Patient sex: M
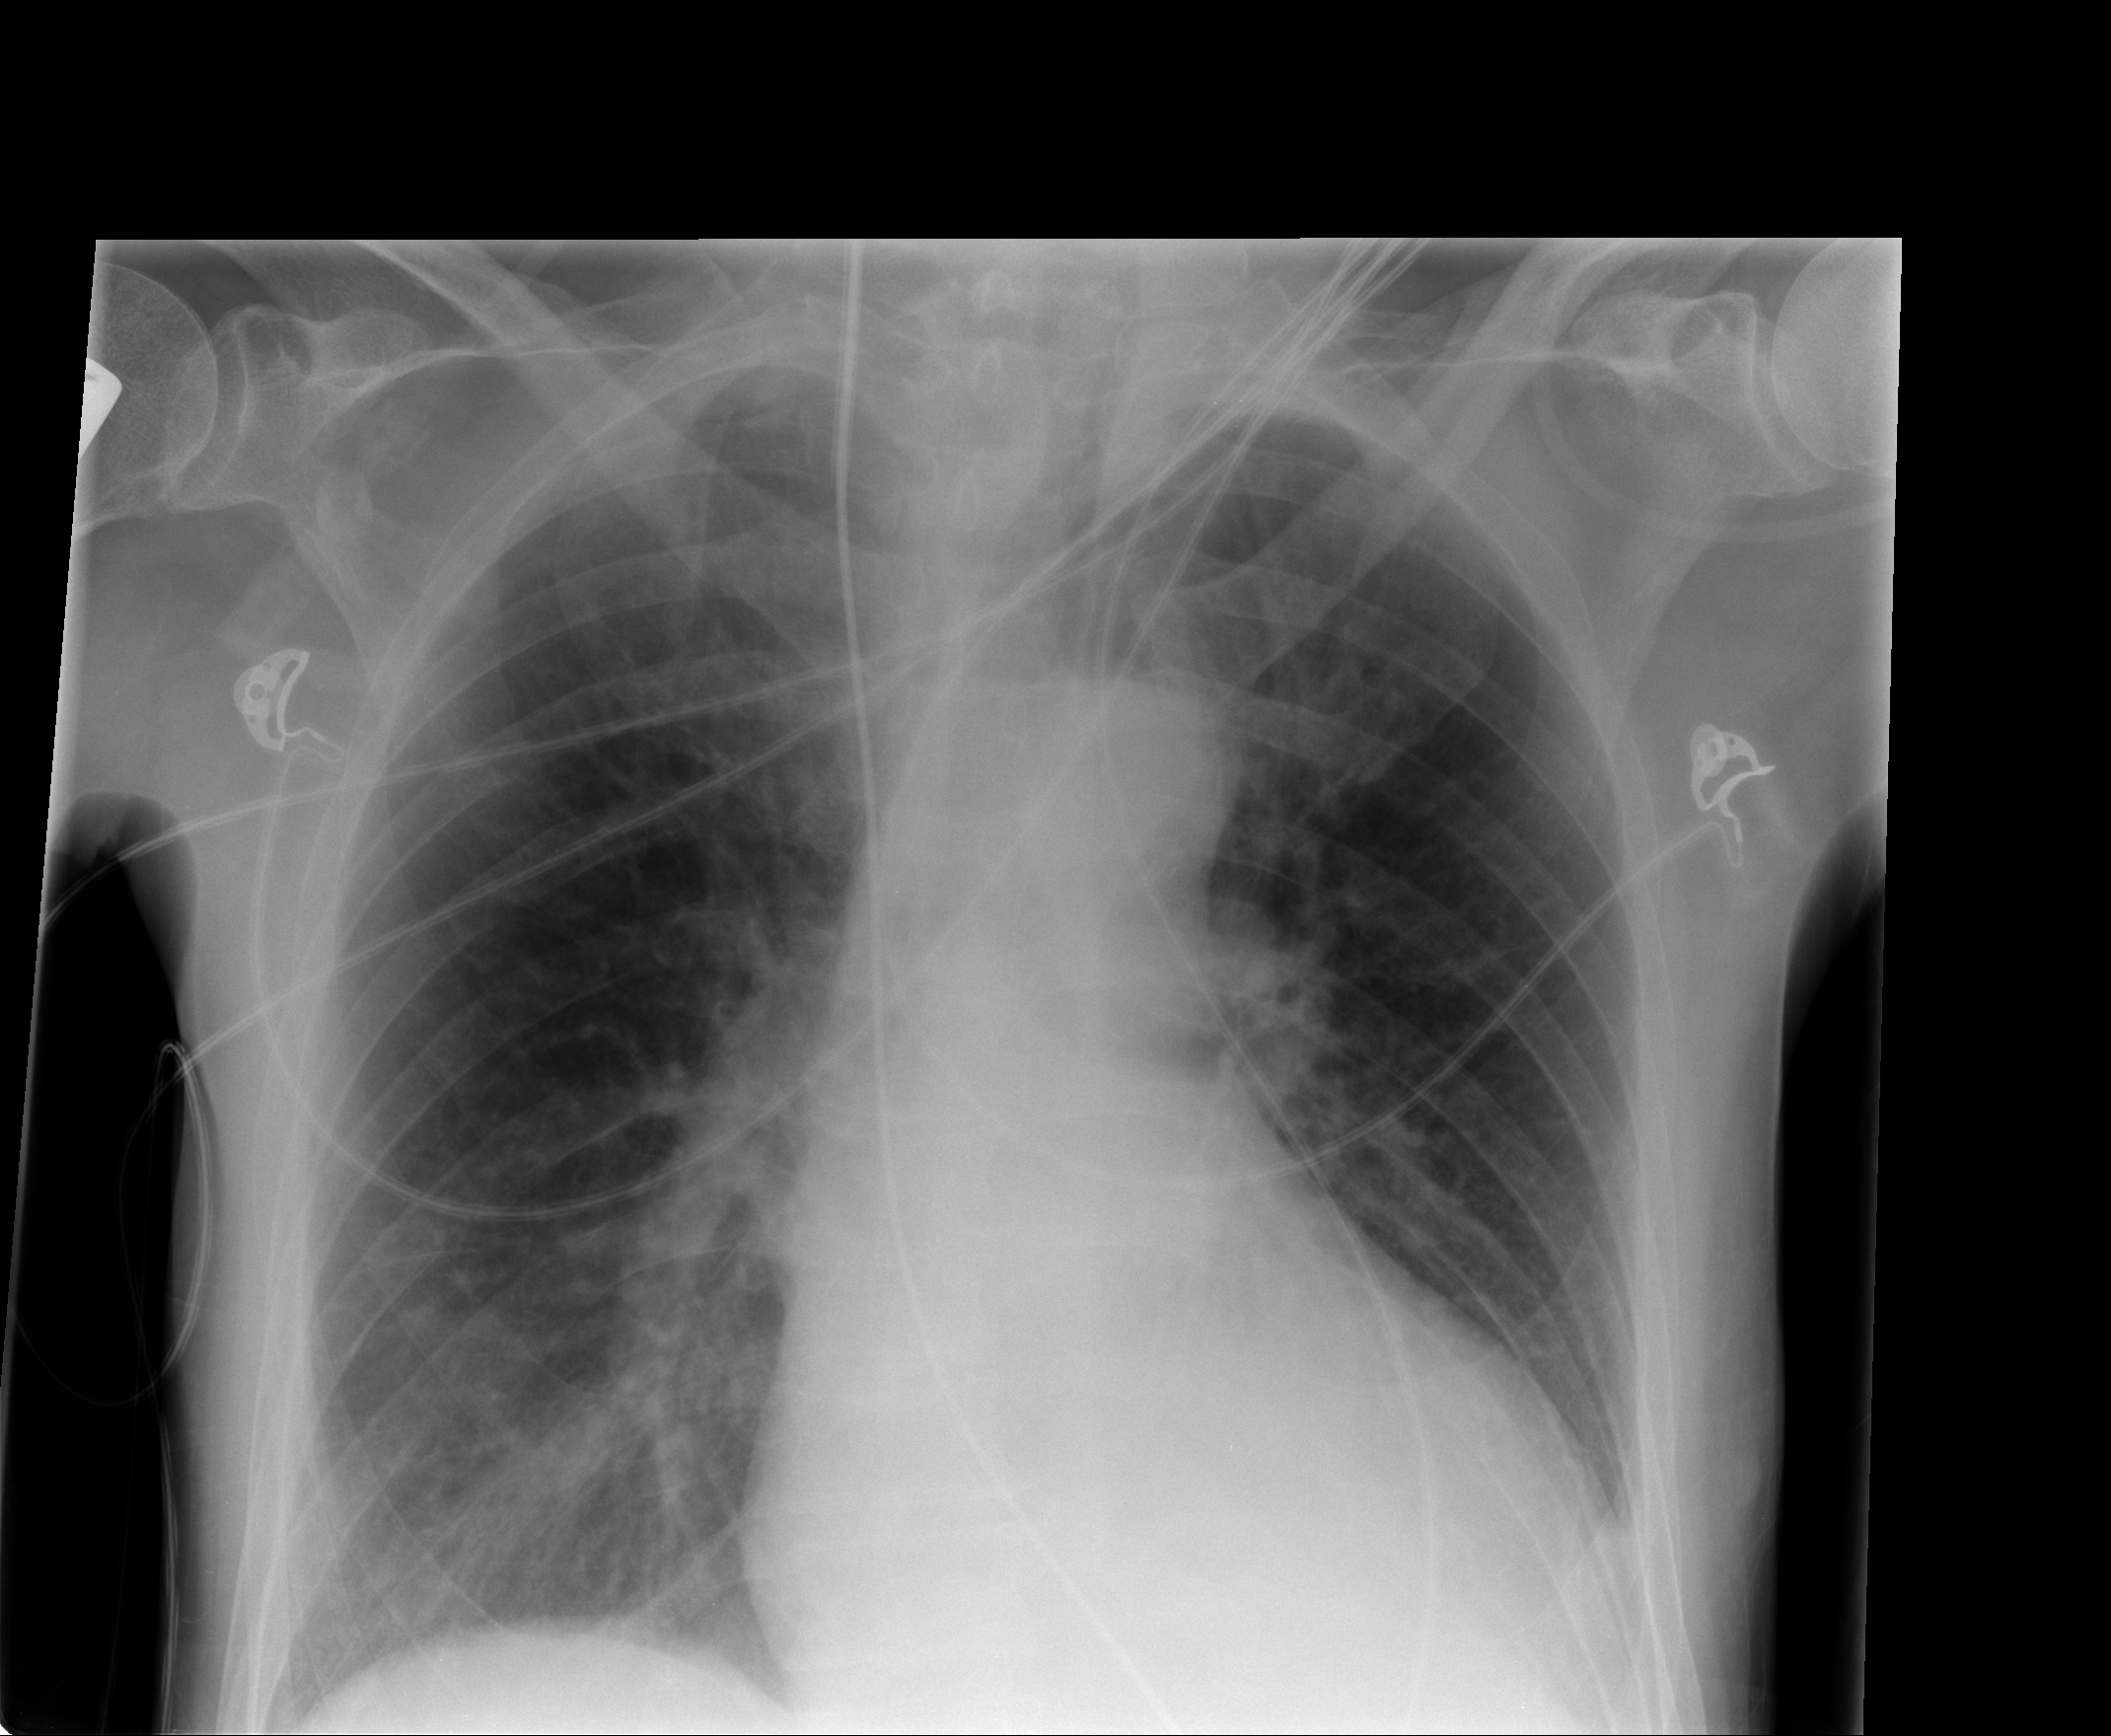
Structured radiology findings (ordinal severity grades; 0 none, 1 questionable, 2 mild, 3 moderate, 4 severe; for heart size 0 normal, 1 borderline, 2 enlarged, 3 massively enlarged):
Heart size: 2
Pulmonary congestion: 1
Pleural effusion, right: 0
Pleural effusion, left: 1
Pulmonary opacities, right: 1
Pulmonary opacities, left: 0
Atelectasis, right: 2
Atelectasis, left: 2